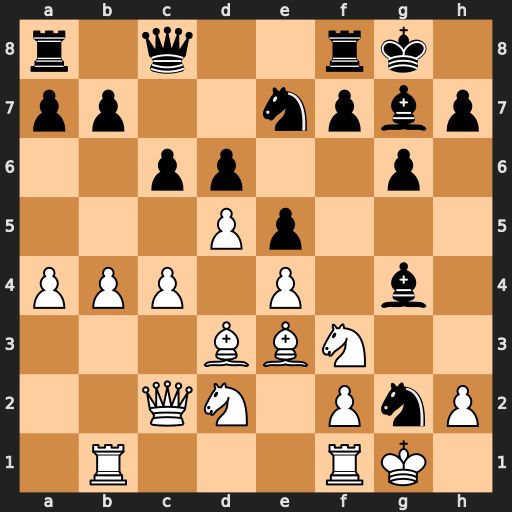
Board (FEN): r1q2rk1/pp2npbp/2pp2p1/3Pp3/PPP1P1b1/3BBN2/2QN1PnP/1R3RK1
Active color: w
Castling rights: -
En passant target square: -
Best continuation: Kxg2 Bxf3+ Kxf3